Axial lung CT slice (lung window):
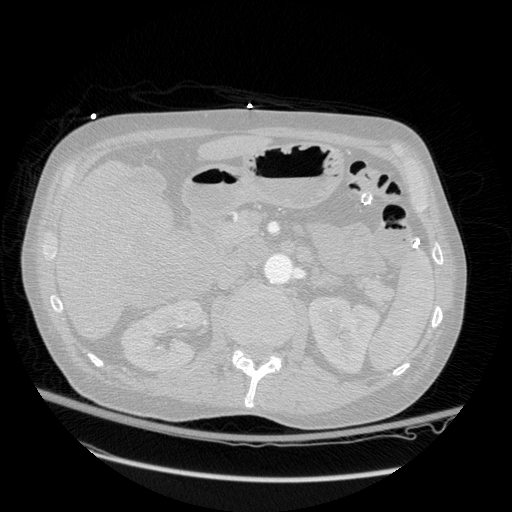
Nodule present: no